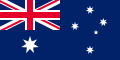
Flag of Australia